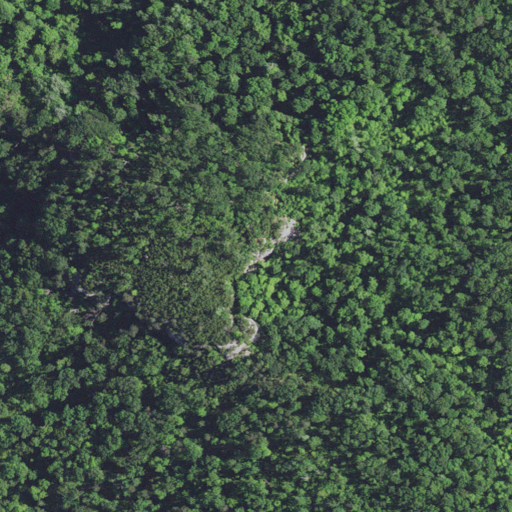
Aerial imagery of cliff(s) in Kentucky named Fingers Cliff containing deciduous forest and mixed forest